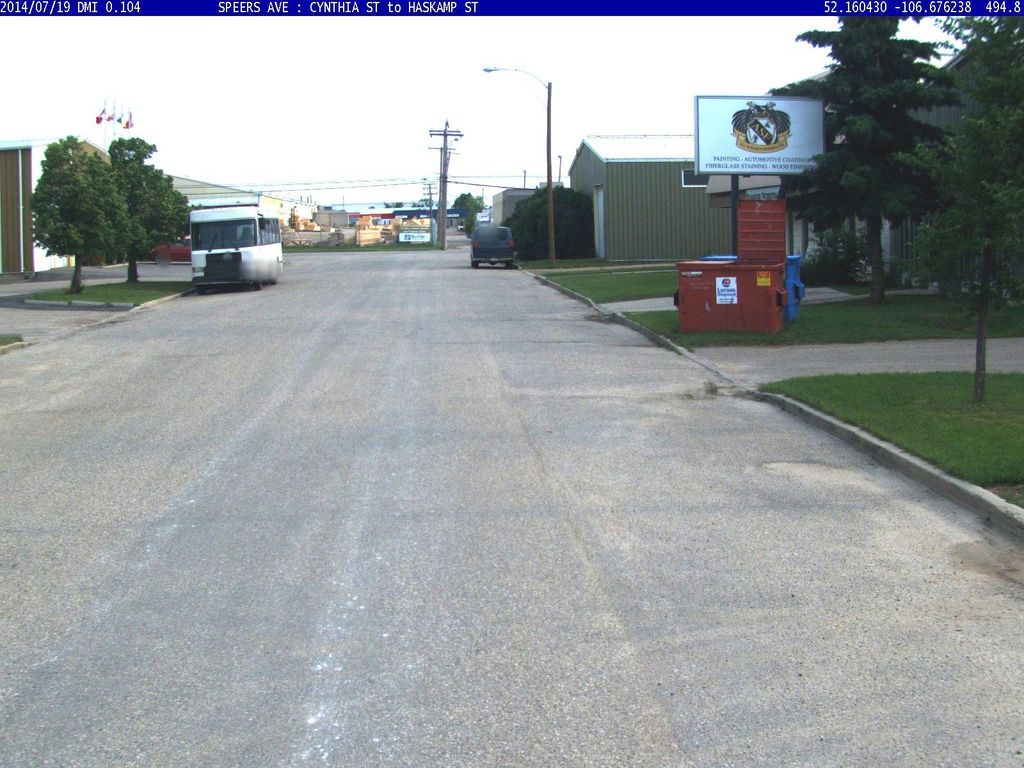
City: saskatoon